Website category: university
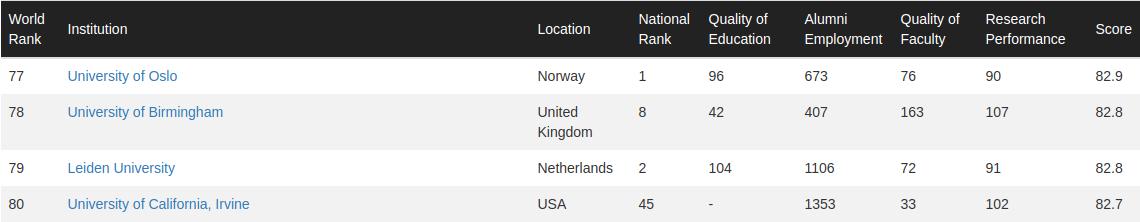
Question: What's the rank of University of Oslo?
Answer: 77

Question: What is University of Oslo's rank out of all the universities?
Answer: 77

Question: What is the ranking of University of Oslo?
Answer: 77

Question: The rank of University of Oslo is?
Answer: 77

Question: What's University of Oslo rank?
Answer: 77

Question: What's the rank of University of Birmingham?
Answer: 78

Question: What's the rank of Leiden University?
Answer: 79

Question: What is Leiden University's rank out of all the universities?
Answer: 79

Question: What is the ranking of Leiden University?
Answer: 79

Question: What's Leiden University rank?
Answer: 79

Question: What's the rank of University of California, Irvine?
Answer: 80

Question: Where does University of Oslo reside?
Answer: Norway

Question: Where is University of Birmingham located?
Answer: United Kingdom

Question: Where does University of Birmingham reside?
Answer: United Kingdom

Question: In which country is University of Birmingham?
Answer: United Kingdom

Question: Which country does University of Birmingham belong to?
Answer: United Kingdom

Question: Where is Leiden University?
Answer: Netherlands

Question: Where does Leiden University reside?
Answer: Netherlands

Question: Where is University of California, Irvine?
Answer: USA

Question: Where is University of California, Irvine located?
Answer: USA

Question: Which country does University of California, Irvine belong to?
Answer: USA

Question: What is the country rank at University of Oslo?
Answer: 1

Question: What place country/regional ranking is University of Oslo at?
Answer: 1

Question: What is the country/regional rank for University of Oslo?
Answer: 1

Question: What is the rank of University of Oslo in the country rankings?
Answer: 1

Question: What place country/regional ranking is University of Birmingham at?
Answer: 8

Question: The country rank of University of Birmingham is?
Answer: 8

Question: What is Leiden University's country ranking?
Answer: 2

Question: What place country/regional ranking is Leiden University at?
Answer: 2

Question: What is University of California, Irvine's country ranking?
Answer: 45

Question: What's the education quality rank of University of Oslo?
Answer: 96

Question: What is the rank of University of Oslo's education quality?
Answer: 96

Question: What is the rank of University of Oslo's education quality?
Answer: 96

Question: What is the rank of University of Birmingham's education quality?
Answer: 42

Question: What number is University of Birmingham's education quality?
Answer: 42

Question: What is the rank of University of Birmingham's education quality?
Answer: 42

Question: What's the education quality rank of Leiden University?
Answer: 104

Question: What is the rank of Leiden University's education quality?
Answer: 104

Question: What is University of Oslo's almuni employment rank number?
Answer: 673

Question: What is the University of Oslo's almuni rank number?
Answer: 673

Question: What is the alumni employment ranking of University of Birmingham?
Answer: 407

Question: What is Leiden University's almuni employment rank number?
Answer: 1106

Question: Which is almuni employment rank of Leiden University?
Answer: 1106

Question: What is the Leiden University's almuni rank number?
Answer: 1106

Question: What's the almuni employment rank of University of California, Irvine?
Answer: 1353

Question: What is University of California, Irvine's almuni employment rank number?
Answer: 1353

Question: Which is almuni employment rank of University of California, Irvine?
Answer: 1353

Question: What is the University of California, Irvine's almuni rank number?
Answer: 1353

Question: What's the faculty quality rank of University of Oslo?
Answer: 76

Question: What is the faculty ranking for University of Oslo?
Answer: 76

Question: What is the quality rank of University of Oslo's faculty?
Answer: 76

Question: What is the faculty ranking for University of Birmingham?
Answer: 163

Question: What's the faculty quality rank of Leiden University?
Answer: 72

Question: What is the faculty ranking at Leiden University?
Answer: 72

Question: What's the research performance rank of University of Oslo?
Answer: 90

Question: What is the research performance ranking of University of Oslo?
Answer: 90

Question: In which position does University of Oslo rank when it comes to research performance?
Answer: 90

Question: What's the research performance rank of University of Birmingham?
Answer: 107

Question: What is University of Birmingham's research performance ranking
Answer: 107

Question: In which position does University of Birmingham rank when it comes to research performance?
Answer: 107

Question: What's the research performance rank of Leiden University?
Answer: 91

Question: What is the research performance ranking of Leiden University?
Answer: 91

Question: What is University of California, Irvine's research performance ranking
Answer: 102

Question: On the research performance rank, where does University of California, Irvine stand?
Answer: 102